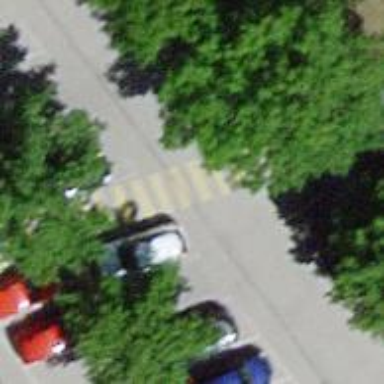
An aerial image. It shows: Zebra crossing on the road.